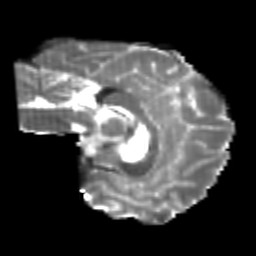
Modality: T2w
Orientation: sagittal
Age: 21
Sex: male
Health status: healthy
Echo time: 0.074 s